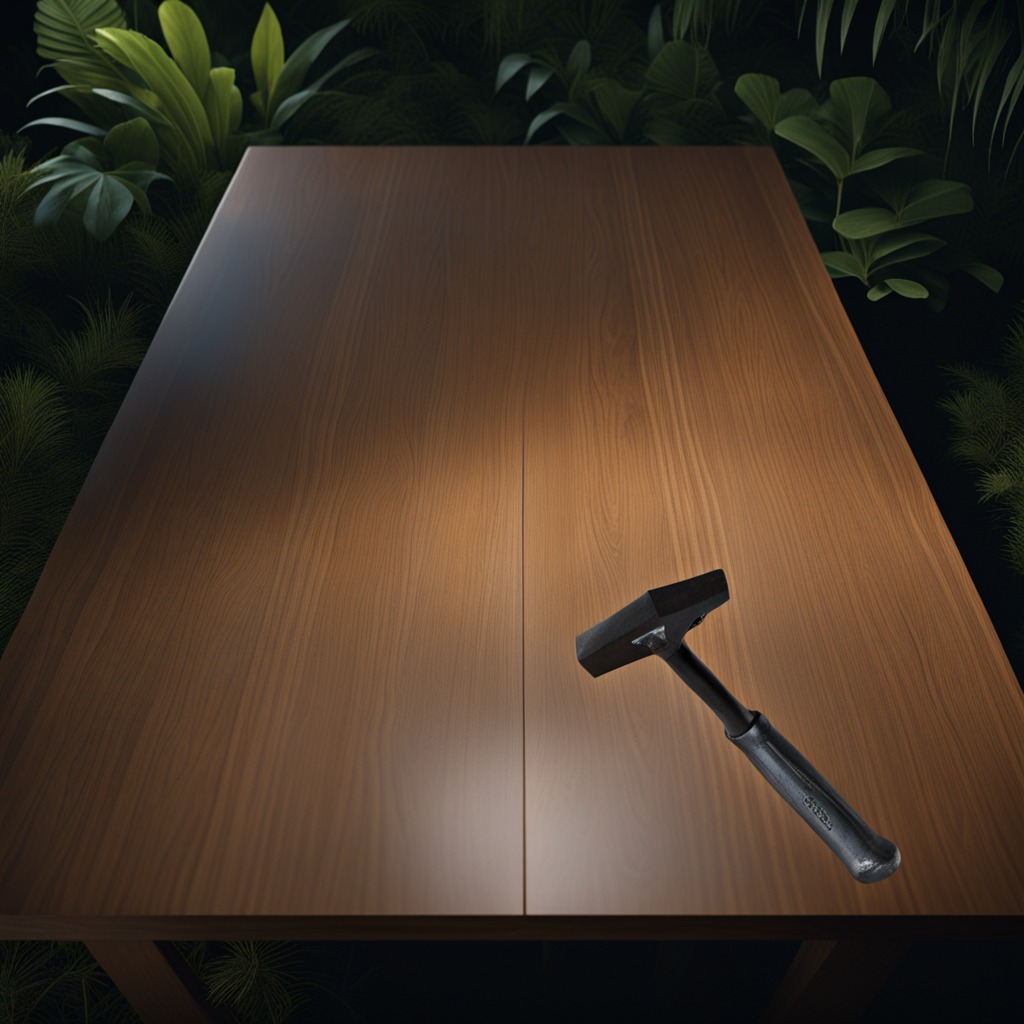
A hammer lies on a clean wooden table inside a jungle field workshop tent at night dim ambient light soft shadows worn but